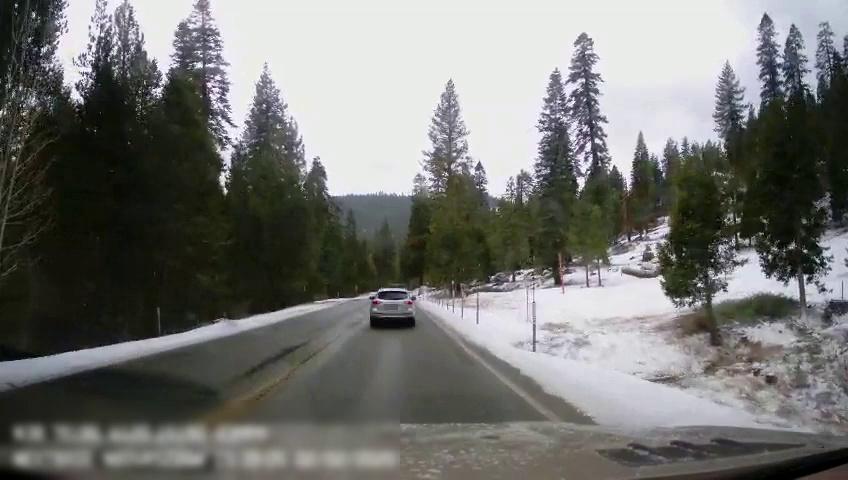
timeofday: Day
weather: Snowy
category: Drivable Space
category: Vehicles | Truck
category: Vehicles | SUV
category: Lanes | Current Lane
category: Lanes | Opposite Lane
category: Lanes | Current Lane